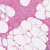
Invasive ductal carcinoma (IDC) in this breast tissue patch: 0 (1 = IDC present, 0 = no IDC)